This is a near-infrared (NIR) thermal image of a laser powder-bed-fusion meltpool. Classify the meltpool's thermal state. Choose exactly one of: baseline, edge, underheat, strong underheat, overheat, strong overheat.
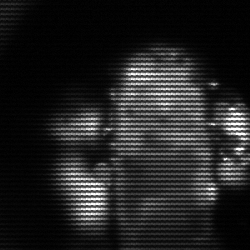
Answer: strong underheat